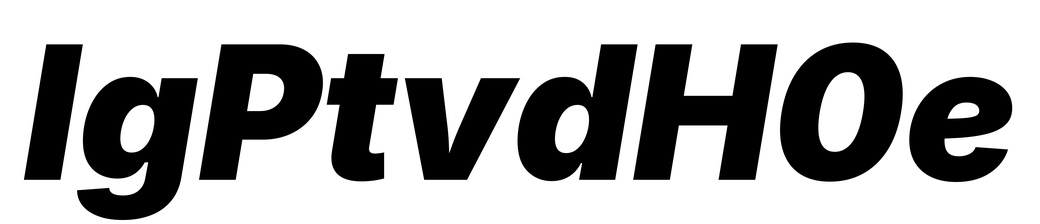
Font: Inter-Italic_Black_Italic